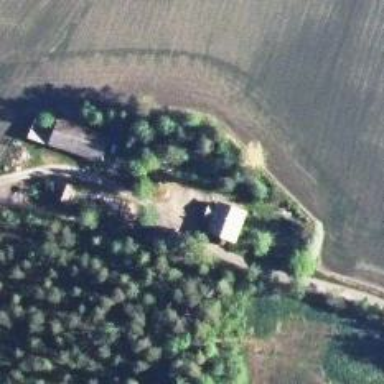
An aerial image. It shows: Farm.